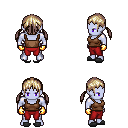
a pixel art fantasy rpg character, male body template, dark elf, purple skin, brown pirate shirt, red pants, white blonde twin-tailed hairstyle, gold gloves, gray slippers, four views (front, back, left, right), 2x2 character sprite sheet, small pixel art, hard edges, no anti-aliasing